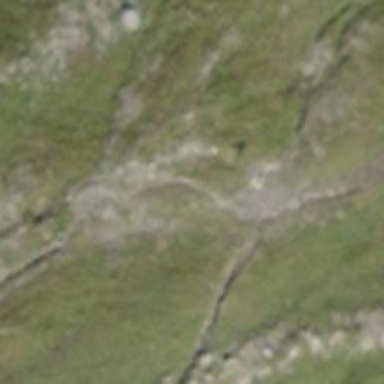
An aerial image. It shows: Path.